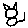
Label: cat